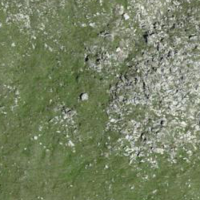
EUNIS habitat code: 26
Species observed at this site:
Polystichum aculeatum